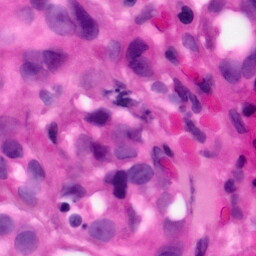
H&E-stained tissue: Pancreatic